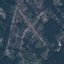
Land use / land cover class: Residential